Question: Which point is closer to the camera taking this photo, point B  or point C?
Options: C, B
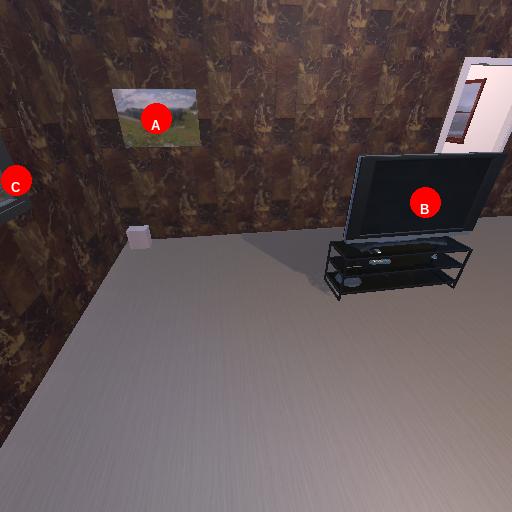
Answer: C